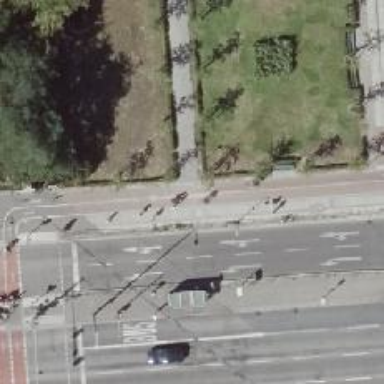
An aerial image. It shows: Cycleway accessible in both directions.